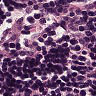
Metastatic tissue present: no